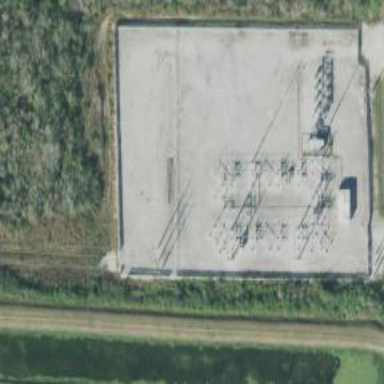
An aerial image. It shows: Outdoor distribution substation protected by fence.